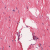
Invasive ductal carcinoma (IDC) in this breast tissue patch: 0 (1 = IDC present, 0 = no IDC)